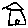
Label: house